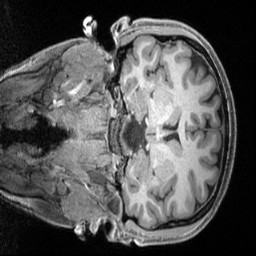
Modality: T1w
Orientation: coronal
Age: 22
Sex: female
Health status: ill
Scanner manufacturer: siemens
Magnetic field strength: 3 T
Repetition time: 2.4 s
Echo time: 0.00222 s